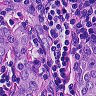
Metastatic tissue present: yes